Aerial crown-view tile of a tropical tree (Barro Colorado Island, Panama), acquired 20250414:
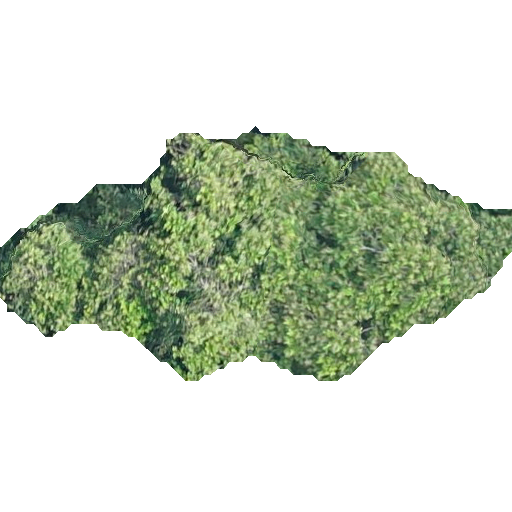
Species: Anacardium excelsum
GBIF accepted scientific name: Anacardium excelsum
Crown area: 127.965 m²